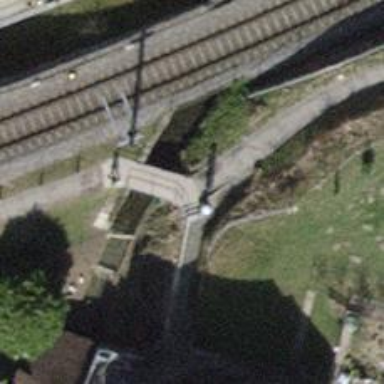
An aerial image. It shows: Concrete path on bridge.